Question:
I show an array of image views using a list adapter. I set their IDs in program dynamically. The problem is when I scroll the adapter to right, the images get their IDs only when they come on the screen. When I scroll to left again, the IDs of previous images are reset to new value. How could I stop such a behavior and set the ID of all images at the start of activity launch?
The working is as shown in the diagram. The old image gets a new id, everytime it is brought into activity screen, which creates problems accessing it via old ID.
My image adapter code:
'''
public View getView(final int position, View convertView,ViewGroup parent)
{
final ImageView i = new ImageView(thView.getView().getContext());
Bitmap bm;
try {
bm = thView.getBitmapFromAsset(lis.get(position));
bm = Bitmap.createScaledBitmap(bm, 100, 100, false);
} catch (IOException e) {
e.printStackTrace();
bm=null;
}
i.setImageBitmap(bm);
final RelativeLayout borderImg = new RelativeLayout(thView.getView().getContext());
i.setId(x);
Log.w("ID set as",""+x);
i.setTag(IMAGEVIEW_TAG);
x++;
borderImg.addView(i);
i.setOnLongClickListener(new OnLongClickListener() {
public boolean onLongClick(View v) {
fname = lis.get(position);
ClipData.Item item = new ClipData.Item((CharSequence) v
.getTag());
dragData = new ClipData(
(CharSequence) v.getTag(),
new String[] { ClipDescription.MIMETYPE_TEXT_PLAIN },
item);
View.DragShadowBuilder myShadow = new MyDragShadowBuilder(i);
v.startDrag(dragData, myShadow, null, 0);
return false;
}
});
myDragEventListener mDragListen = new myDragEventListener();
i.setOnDragListener(mDragListen);
return borderImg;
}
}
'''
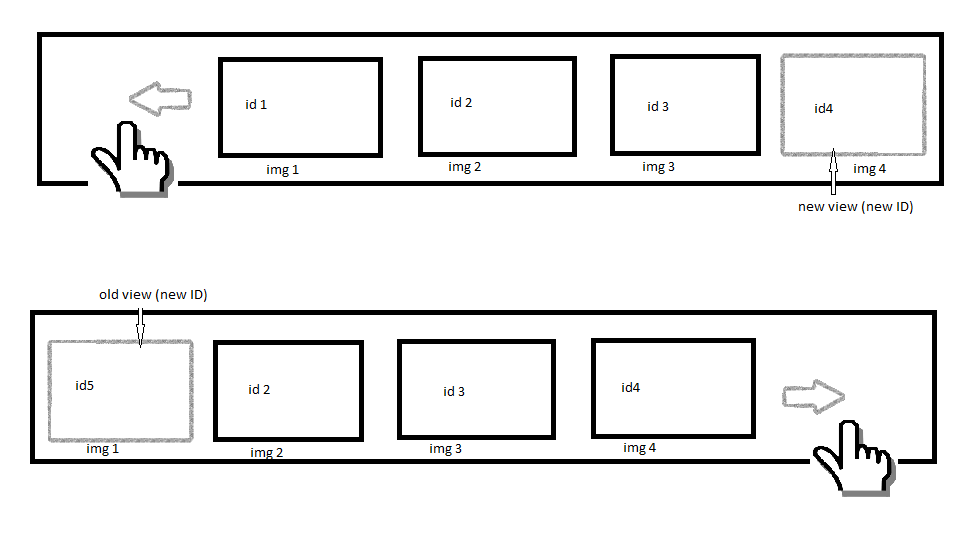
Answer: What is 'x'? If 'x' depends on the position, then why don't you use that instead, since you always have it?
You can't do what you want without really going around what an AdapterView means. Also, if you render all of your image views at the beginning, you might run into out of memory issues.
I guess the real question is what are you trying to accomplish with the ID?